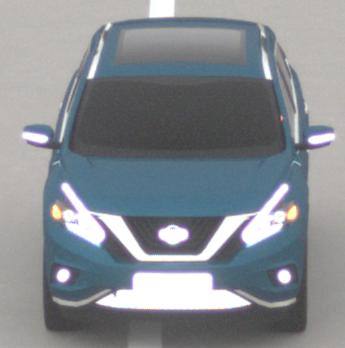
Make: Nissan
Model: Murano
Detailed model: Gen. 3 Z52
Model produced from: 2015
Doors: 5
Color: blue
Road condition: dry road
Daytime: morning or afternoon
Contrast: low contrast